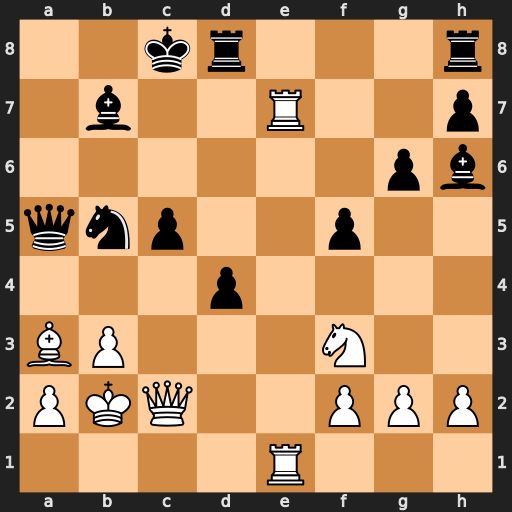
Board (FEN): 2kr3r/1b2R2p/6pb/qnp2p2/3p4/BP3N2/PKQ2PPP/4R3
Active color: w
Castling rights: -
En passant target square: -
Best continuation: Qxc5+ Kb8 Bb4